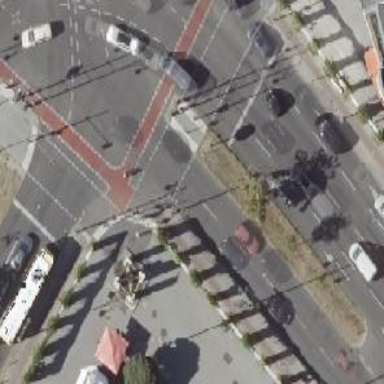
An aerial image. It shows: Road crossing with traffic signals.